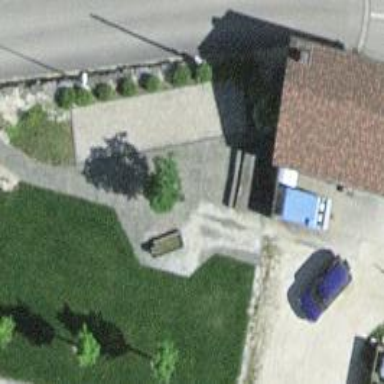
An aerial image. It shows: Picnic table located in leisure land area.